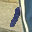
Label: 1